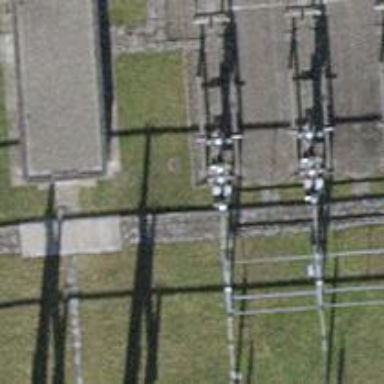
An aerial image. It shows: Bay for power lines.